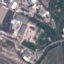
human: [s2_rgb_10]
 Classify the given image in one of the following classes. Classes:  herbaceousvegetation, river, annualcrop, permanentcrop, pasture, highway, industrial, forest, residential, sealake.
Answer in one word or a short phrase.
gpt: Industrial